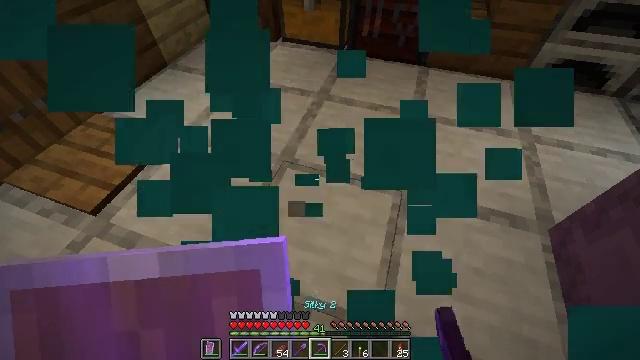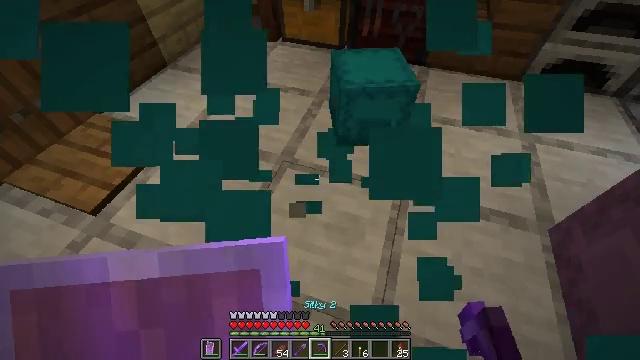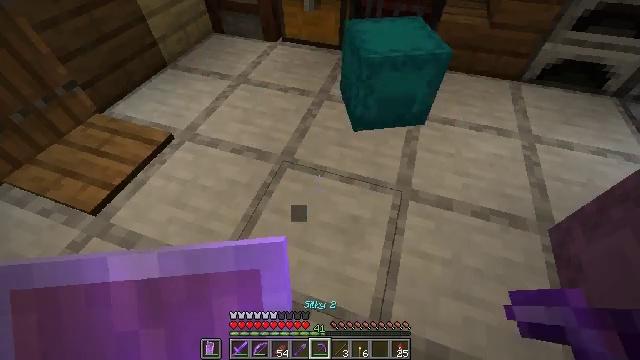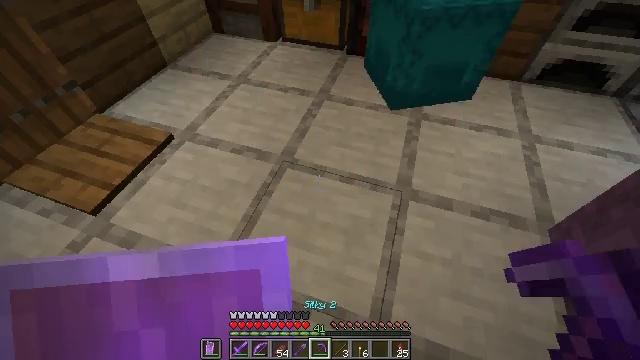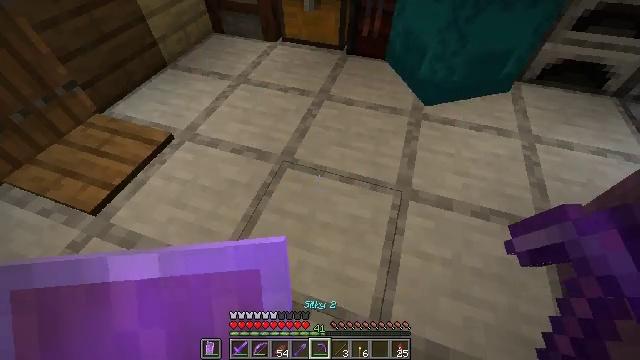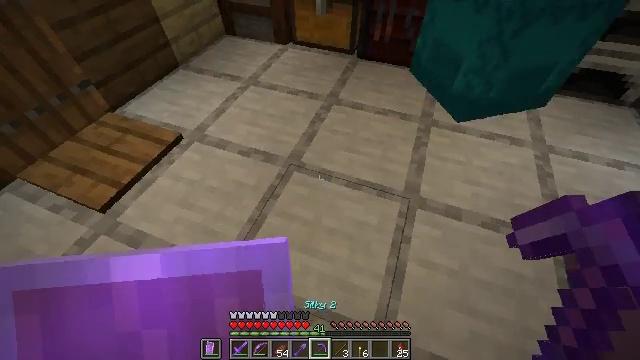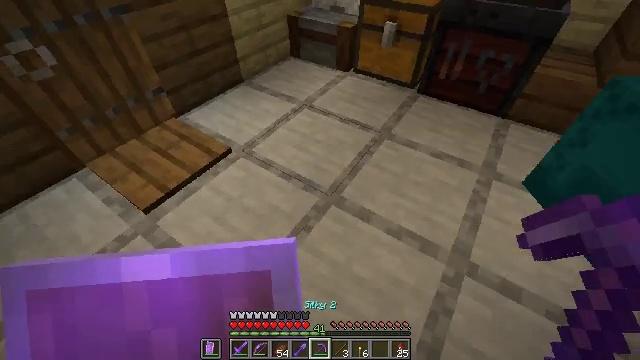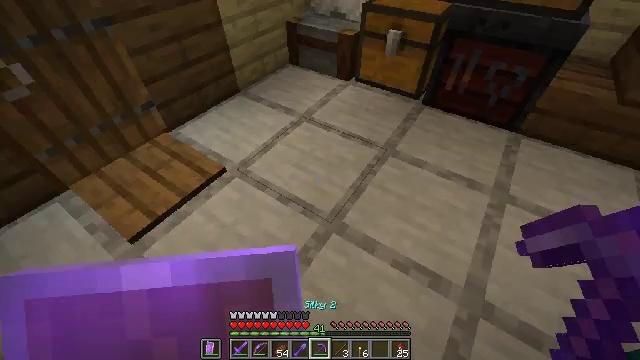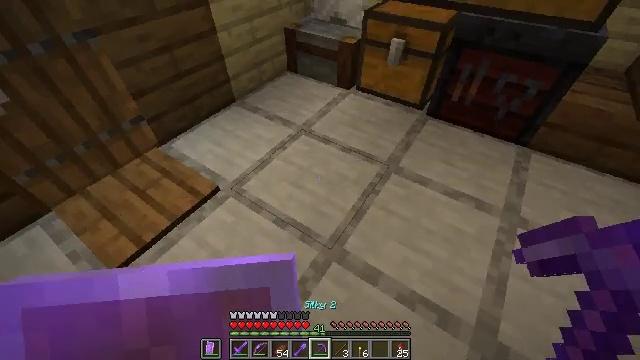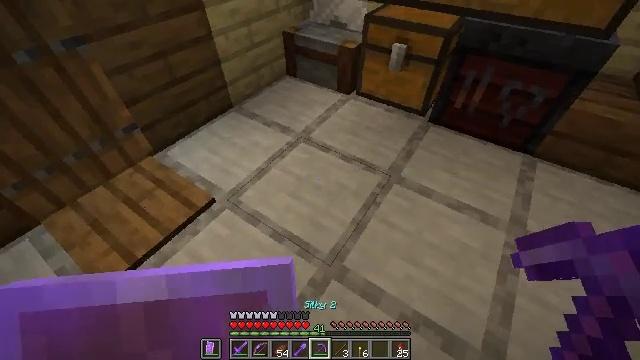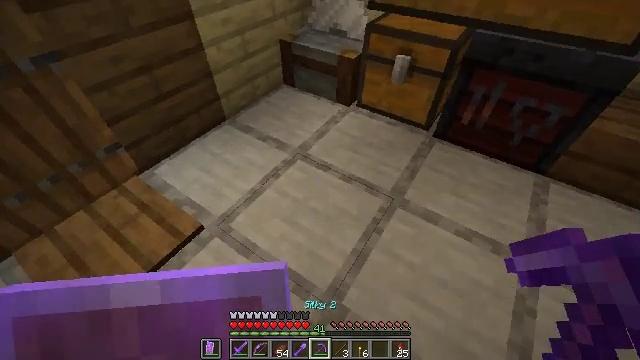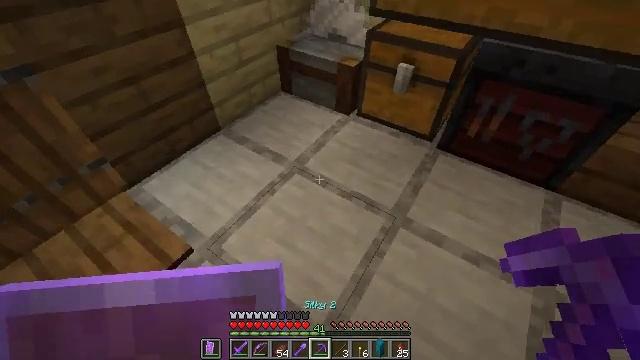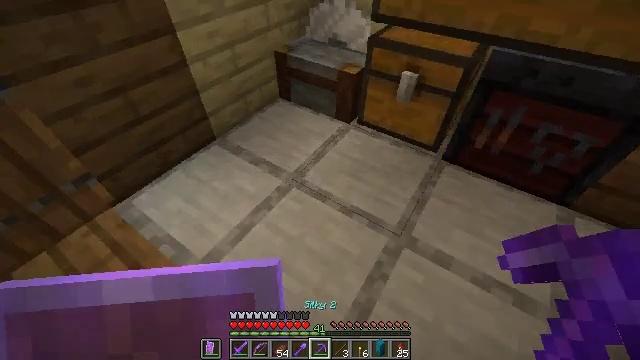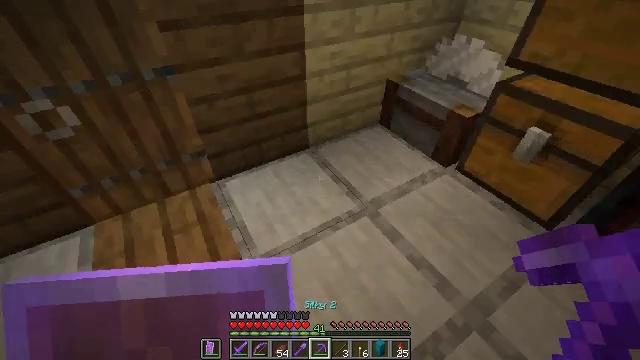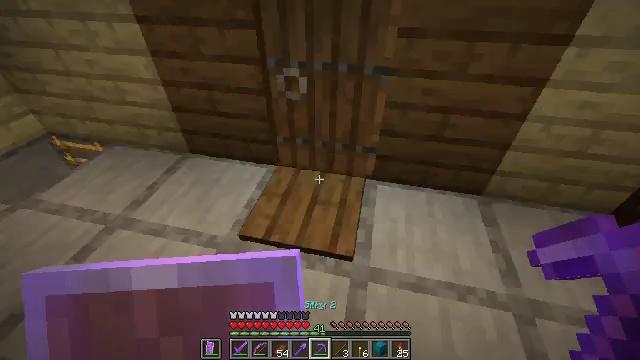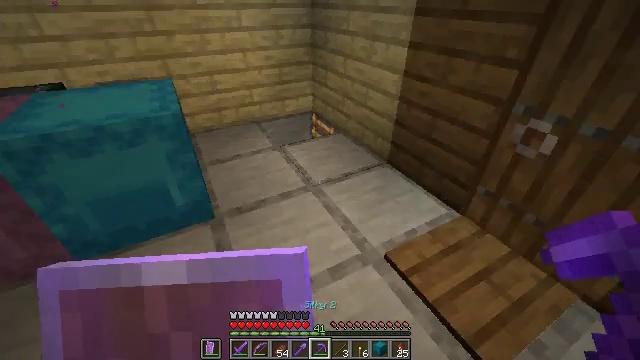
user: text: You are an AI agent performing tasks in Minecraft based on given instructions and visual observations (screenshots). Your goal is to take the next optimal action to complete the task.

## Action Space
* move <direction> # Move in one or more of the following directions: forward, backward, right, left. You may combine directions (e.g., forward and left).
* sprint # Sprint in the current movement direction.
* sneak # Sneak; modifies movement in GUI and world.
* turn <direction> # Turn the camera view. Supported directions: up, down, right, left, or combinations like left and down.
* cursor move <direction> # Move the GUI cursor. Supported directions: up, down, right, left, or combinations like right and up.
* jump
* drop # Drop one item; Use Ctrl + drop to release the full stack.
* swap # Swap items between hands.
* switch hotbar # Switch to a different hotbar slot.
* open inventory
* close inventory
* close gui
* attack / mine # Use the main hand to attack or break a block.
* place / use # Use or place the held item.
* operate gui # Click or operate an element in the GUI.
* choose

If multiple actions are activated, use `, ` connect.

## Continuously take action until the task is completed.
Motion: motion action
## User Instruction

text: Mine the magenta shulker box.
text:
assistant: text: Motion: no_op
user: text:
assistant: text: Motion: no_op
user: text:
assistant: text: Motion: no_op
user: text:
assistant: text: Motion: no_op
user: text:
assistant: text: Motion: move forward, turn left
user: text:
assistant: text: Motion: move forward, turn left and up
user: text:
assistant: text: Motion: move forward
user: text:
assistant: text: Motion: move forward
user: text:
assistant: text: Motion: move forward
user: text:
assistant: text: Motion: move forward
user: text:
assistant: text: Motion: move forward
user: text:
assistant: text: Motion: no_op
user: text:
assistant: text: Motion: turn left and up
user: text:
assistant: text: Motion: turn left and up
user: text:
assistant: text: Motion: turn left and up
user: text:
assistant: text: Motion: turn left and up
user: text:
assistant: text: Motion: turn left
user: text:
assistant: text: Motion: no_op
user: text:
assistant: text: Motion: no_op
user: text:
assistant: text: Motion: no_op
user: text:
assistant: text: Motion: no_op
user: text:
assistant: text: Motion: move forward
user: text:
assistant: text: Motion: move forward
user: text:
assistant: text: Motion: move forward
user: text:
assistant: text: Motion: move forward, turn left
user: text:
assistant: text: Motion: move forward, turn left
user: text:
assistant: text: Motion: move forward, turn left
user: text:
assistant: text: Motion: move forward
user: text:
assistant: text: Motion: move forward
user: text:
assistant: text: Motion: move forward, jump